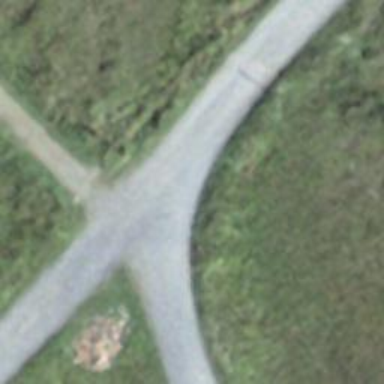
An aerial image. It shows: Guidepost providing information.